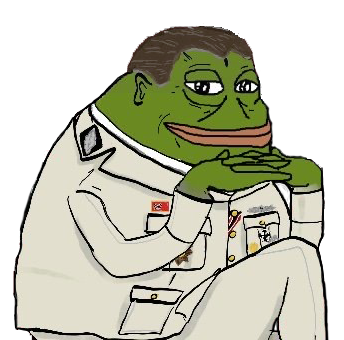
Label: 5_Pepe